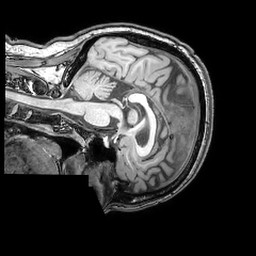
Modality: T1w
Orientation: sagittal
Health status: ill
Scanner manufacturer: philips
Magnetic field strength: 3 T
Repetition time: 0.007 s
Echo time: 0.0035 s